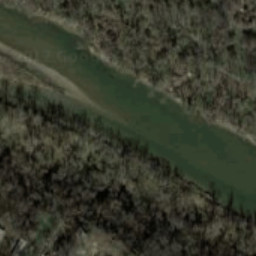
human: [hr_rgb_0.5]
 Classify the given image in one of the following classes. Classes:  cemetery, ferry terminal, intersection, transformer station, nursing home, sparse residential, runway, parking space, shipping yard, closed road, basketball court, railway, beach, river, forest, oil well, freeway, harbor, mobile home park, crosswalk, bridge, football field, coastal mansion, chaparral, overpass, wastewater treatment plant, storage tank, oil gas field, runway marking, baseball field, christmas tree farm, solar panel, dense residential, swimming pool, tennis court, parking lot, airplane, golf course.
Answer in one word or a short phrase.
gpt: river